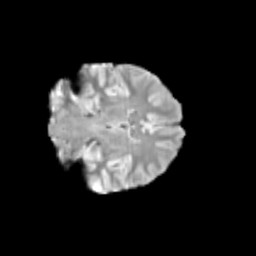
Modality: T2w
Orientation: coronal
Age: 10
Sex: female
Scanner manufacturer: siemens
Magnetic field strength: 3 T
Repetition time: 3.8 s
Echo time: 0.07 s